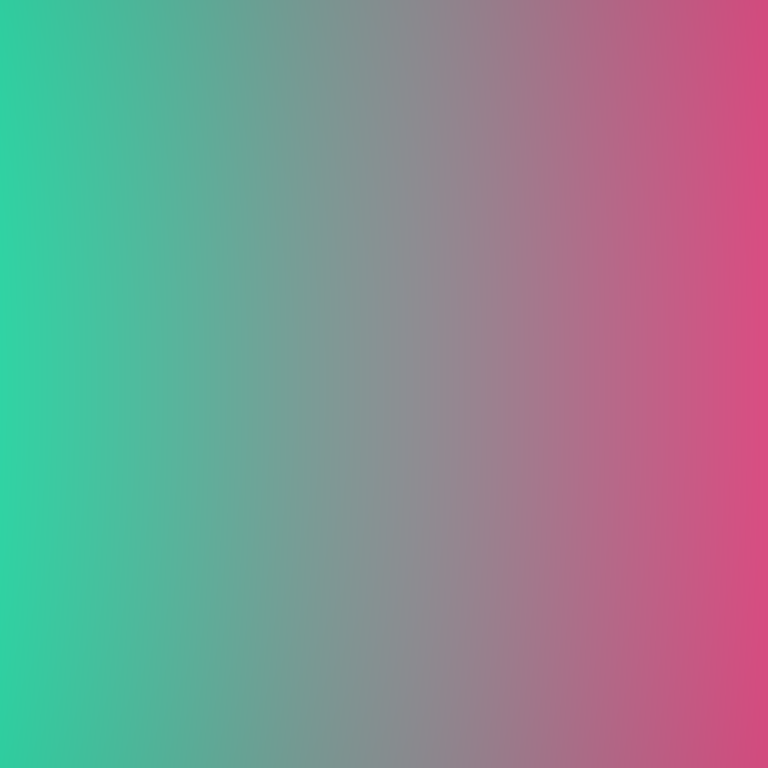
Abstract light effect, smooth gradient from teal to pink, calm atmosphere, soft blend, no room, no furniture, no objects.